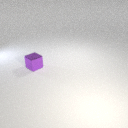
small purple metal cube